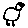
Label: bird